Question: I'm plotting a series of data points, for which I need very specific symbols/shapes to represent each Country (it's not actually country but the real group will make no sense - I'm copying an old graph and want to keep the symbols consistent). There are nine different countries to plot. The easiest way I've found to do this so far is by coding the symbols I want in the actual dataframe like this:
'''
Point y x Country
V 0.316 0.073 UK
P 0.284 0.053 USA
% 0.284 0.061 Germany
+ 0.314 0.072 France
| 0.268 0.075 Spain
h 0.313 0.0758 Canada
# 0.121 0.0623 Australia
i 0.234 0.0765 India
C 0.213 0.059 Norway
'''
and then plotting like this:
'''
ggplot(data, aes(x, y, label = Point, colour = Point)) + geom_text()
'''
But this isn't particularly good when it comes to the legend:

How could I do this so that the Points become the symbols of the legend and then I can have the countries as the labels of the legend?
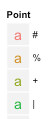
Answer: Put 'shape=country' into 'aes()' and choose symbols using 'scale_shape_manual()'
'''
x=rnorm(10,1,2)
y=rnorm(10,1,2)
country=letters[1:10]
data=cbind.data.frame(x,y,country)
require(ggplot2)
ggplot(data,aes(x,y,shape=country))+
geom_point(size=6)+
scale_shape_manual(values=c("V","%","u","@","#","V","%","u","@","#"))
'''